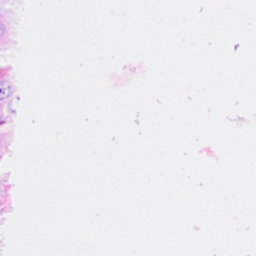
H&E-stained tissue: Breast